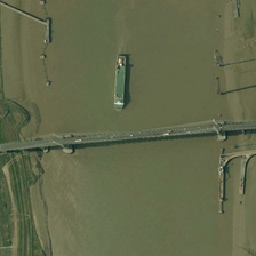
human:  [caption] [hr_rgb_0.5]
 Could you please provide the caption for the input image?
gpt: a ship is traveling on a river which is separated by a bridge .

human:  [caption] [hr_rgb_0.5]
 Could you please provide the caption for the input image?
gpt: the huge freighter is being across the suspension bridege in the turbid broad river .

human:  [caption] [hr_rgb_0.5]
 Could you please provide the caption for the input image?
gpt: a straight bridge spans the wide river with several quays and a ship on it .

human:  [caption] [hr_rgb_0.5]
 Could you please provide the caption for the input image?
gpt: a green ship is sailing in the river which a double tower stayed cable bridge goes over .

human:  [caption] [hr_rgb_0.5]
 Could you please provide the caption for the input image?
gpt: a boat is in a river with a bridge over it .